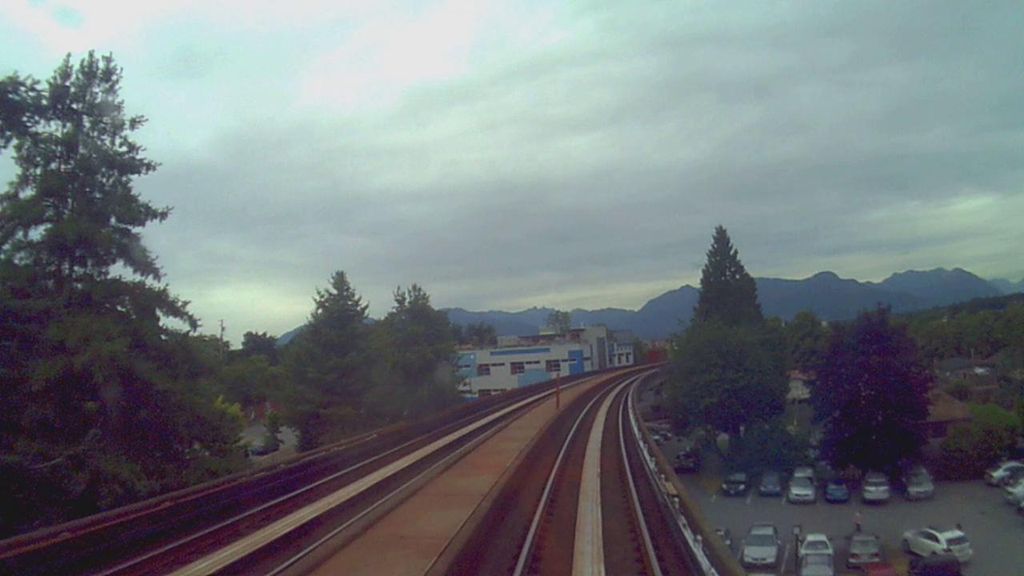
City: vancouver